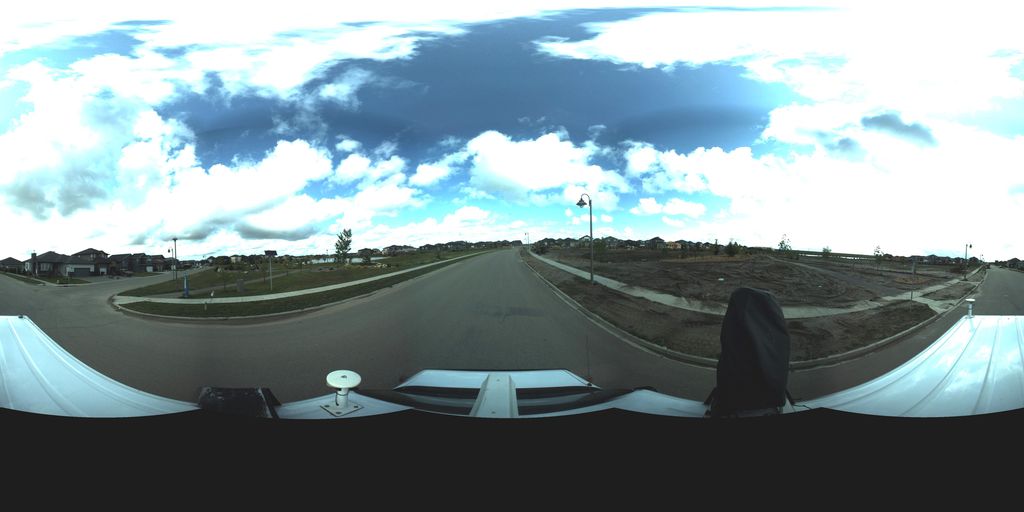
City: saskatoon